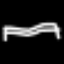
Label: bed